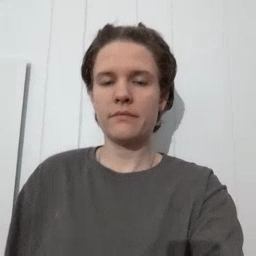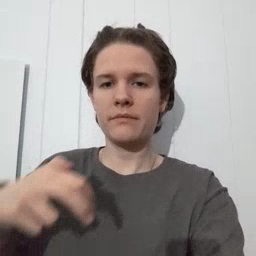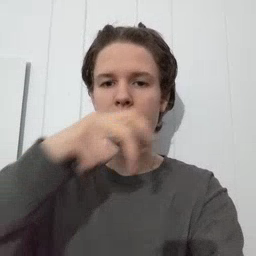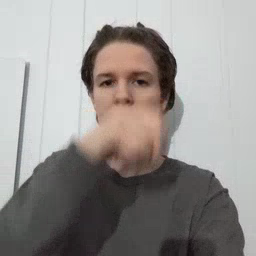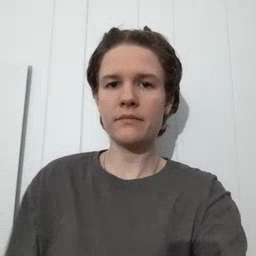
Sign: stairs